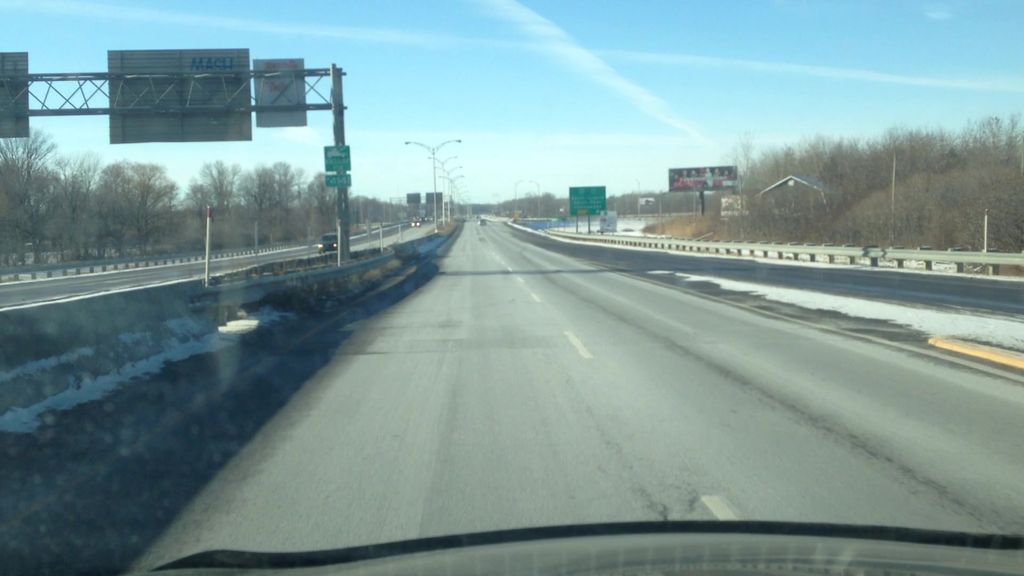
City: montreal